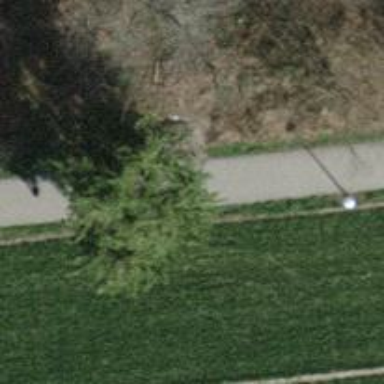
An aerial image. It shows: Brown bench.